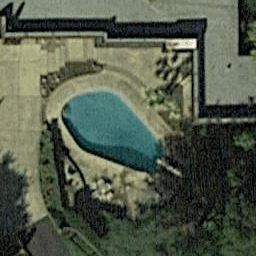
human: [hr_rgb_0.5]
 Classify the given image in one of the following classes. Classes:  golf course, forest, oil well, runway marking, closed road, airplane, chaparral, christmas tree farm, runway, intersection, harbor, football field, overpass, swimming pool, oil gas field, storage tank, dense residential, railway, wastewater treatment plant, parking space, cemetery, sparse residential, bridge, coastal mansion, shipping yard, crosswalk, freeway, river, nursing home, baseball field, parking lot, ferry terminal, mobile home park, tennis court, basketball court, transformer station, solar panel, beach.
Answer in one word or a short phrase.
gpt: swimming pool